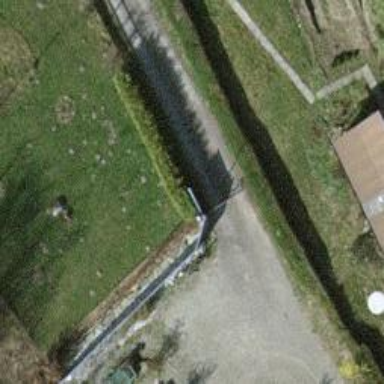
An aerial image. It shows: Gate.